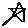
Label: star